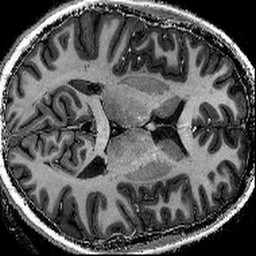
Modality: T1w
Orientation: axial
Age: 26
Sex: female
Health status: healthy
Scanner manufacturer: siemens
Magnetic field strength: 9.4 T
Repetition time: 6 s
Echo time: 0.003 s